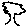
Label: tree